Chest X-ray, PA view. Patient: 44 years old, sex F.
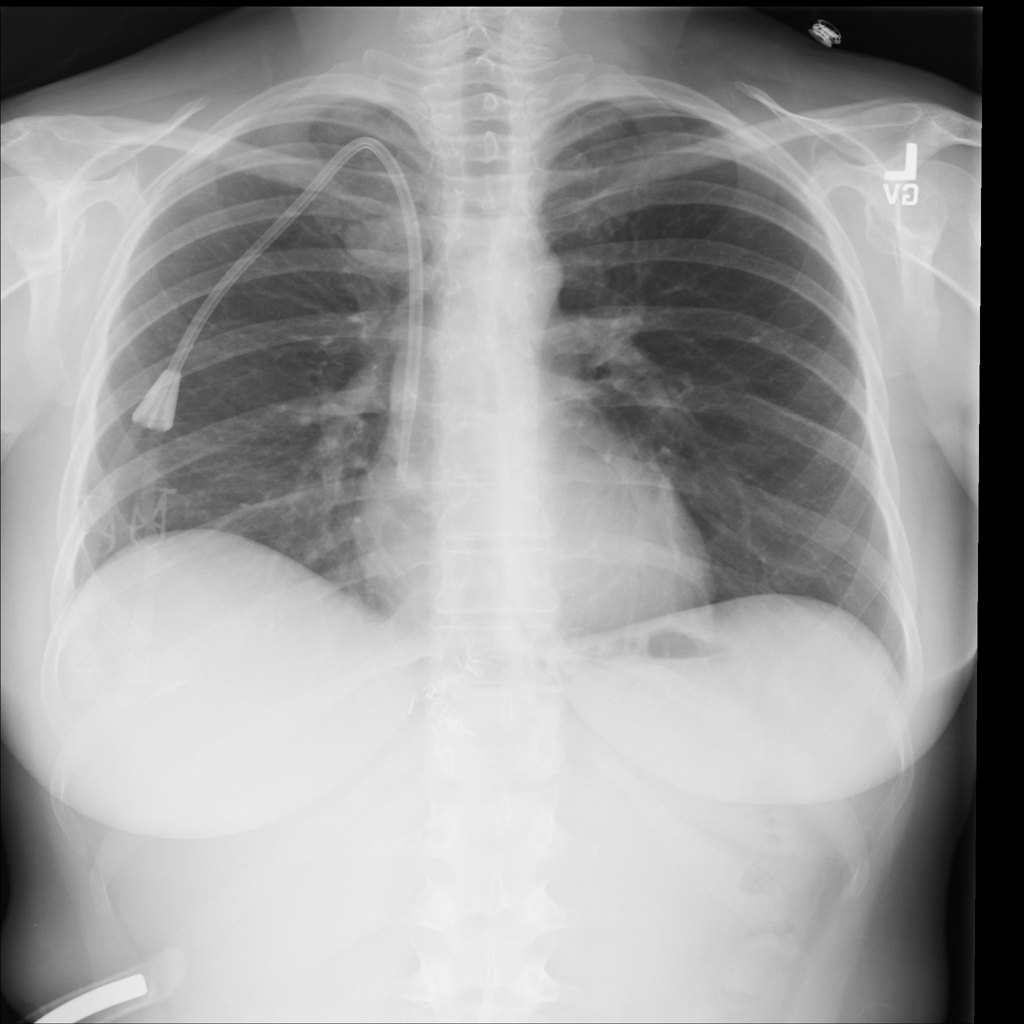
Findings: Mass